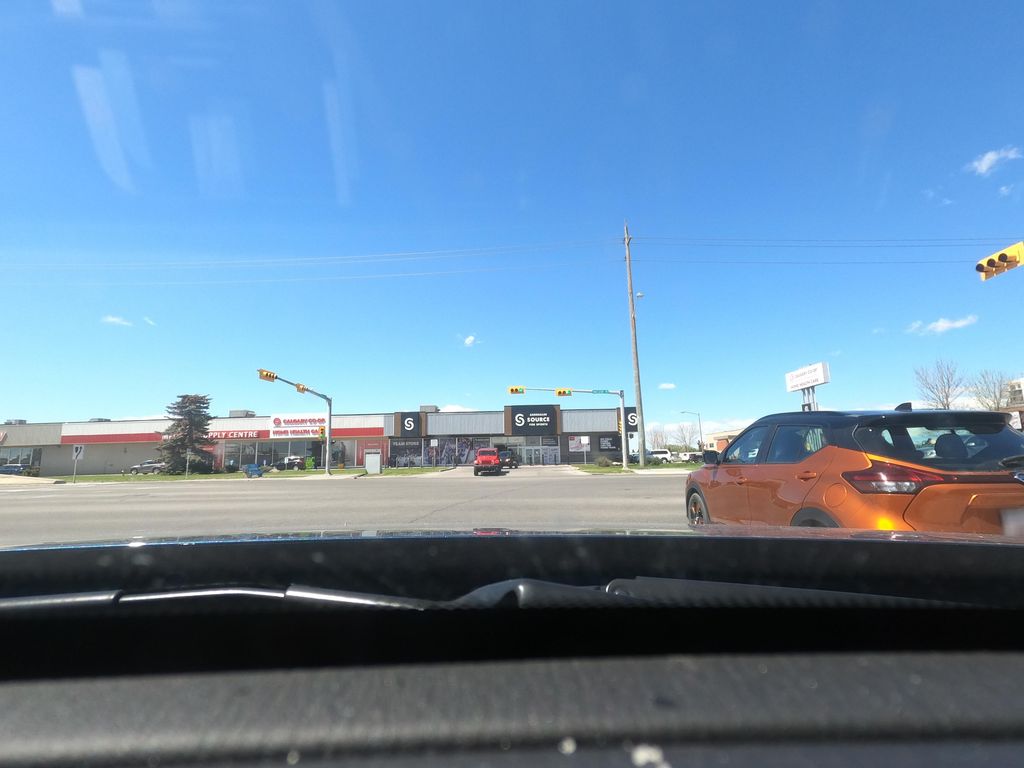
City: calgary